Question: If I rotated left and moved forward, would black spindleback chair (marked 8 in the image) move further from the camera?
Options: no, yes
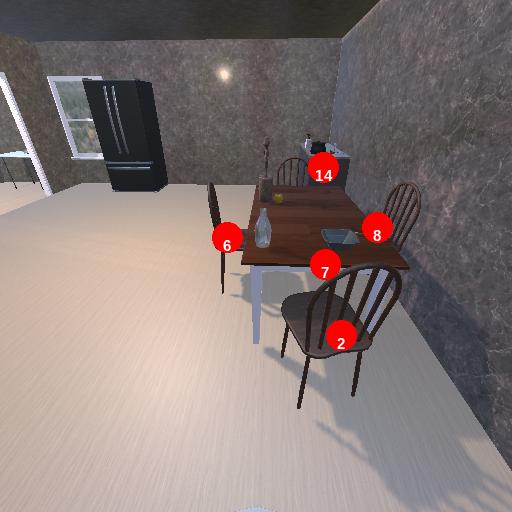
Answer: no